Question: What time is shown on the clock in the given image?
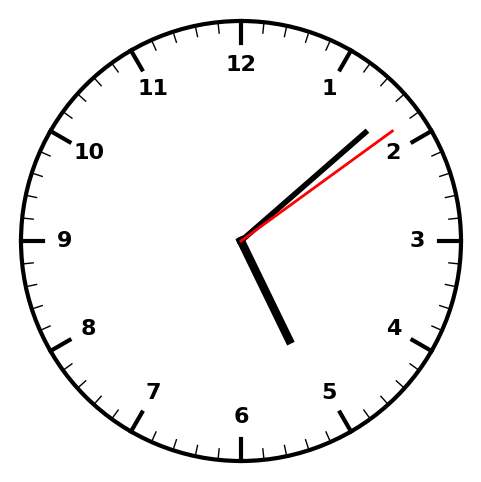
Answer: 05:08:09